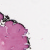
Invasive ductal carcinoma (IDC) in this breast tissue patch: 0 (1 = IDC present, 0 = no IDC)